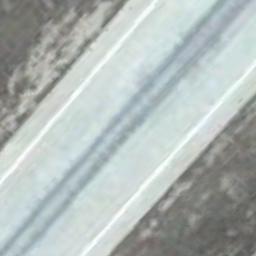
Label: runway